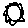
Label: sun